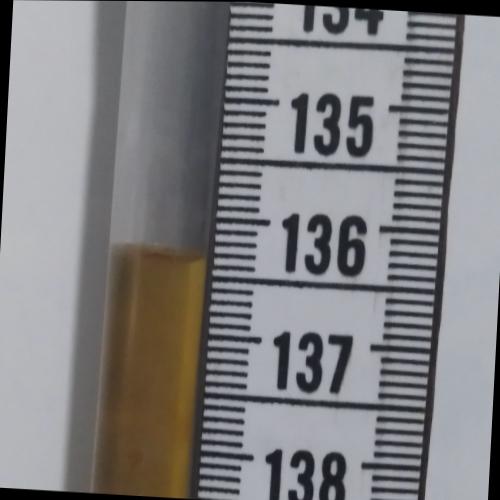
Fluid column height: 136.3 cm